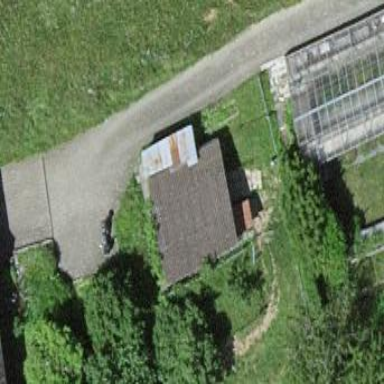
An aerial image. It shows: Shed building.